Question: Im trying to get the email from the user logged into my react app but having some trouble.

Above is my session coming from cognito
Below is where my data is being added into the form. The fetch()data is added correctly, but i need a way to add the email from cognito.
'''
componentDidMount() {
fetch("https://ezha2ns0bl.execute-api.ap-southeast-2.amazonaws.com/prod/userdata")
.then(res => res.json())
.then(
(result) => {
this.setState({
firstname: result.Item.userFirstName,
middlename: result.Item.userMiddleName,
surname: result.Item.userLastName,
city: result.Item.userCity,
postcode: result.Item.userPostCode,
state: result.Item.userState,
email: ,
about: result.Item.userAbout,
formfirstname: result.Item.userFirstName,
formmiddlename: result.Item.userMiddleName,
formsurname: result.Item.userLastName,
formcity: result.Item.userCity,
formpostcode: result.postcode,
formstate: result.Item.userState,
formabout: result.Item.userAbout,
});
},
)
'''
This is data from fetch()
'''
Item
userLastName "Pearson"
userMiddleName "A"
userEmail "testapi12@gmail.com"
userType "jobseeker"
userAbout "I am Jane and I'm looking for a job"
userFirstName "Jane"
userState "VIC"
userPostcode "3976"
userCity "Melbourne"
'''
Now i want my email to come from the session and the rest of the information from userdata.
How would i make this happen ?
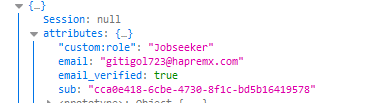
Answer: You need to split both calls into separate functions and then add them componentdidmount(). This is where the state update will occur.
'''
getFirstApi() {
fetch("https://ezha2ns0bl.execute-api.ap-southeast-2.amazonaws.com/prod/userdata")
.then(res => res.json())
.then(
(result) => {
this.setState({
firstname: result.Item.userFirstName,
middlename: result.Item.userMiddleName,
surname: result.Item.userLastName,
city: result.Item.userCity,
postcode: result.Item.userPostcode,
state: result.Item.userState,
about: result.Item.userAbout,
formfirstname: result.Item.userFirstName,
formmiddlename: result.Item.userMiddleName,
formsurname: result.Item.userLastName,
formcity: result.Item.userCity,
formpostcode: result.postcode,
formstate: result.Item.userState,
formabout: result.Item.userAbout,
});
},
)
}
getSecondApi() {
Auth.currentAuthenticatedUser().then((user) => {
this.setState({email: user.attributes.email, formemail: user.attributes.email})
// console.log('user email = ' + user.attributes.email):
});
}
componentDidMount() {
this.getFirstApi();
this.getSecondApi();
}
'''